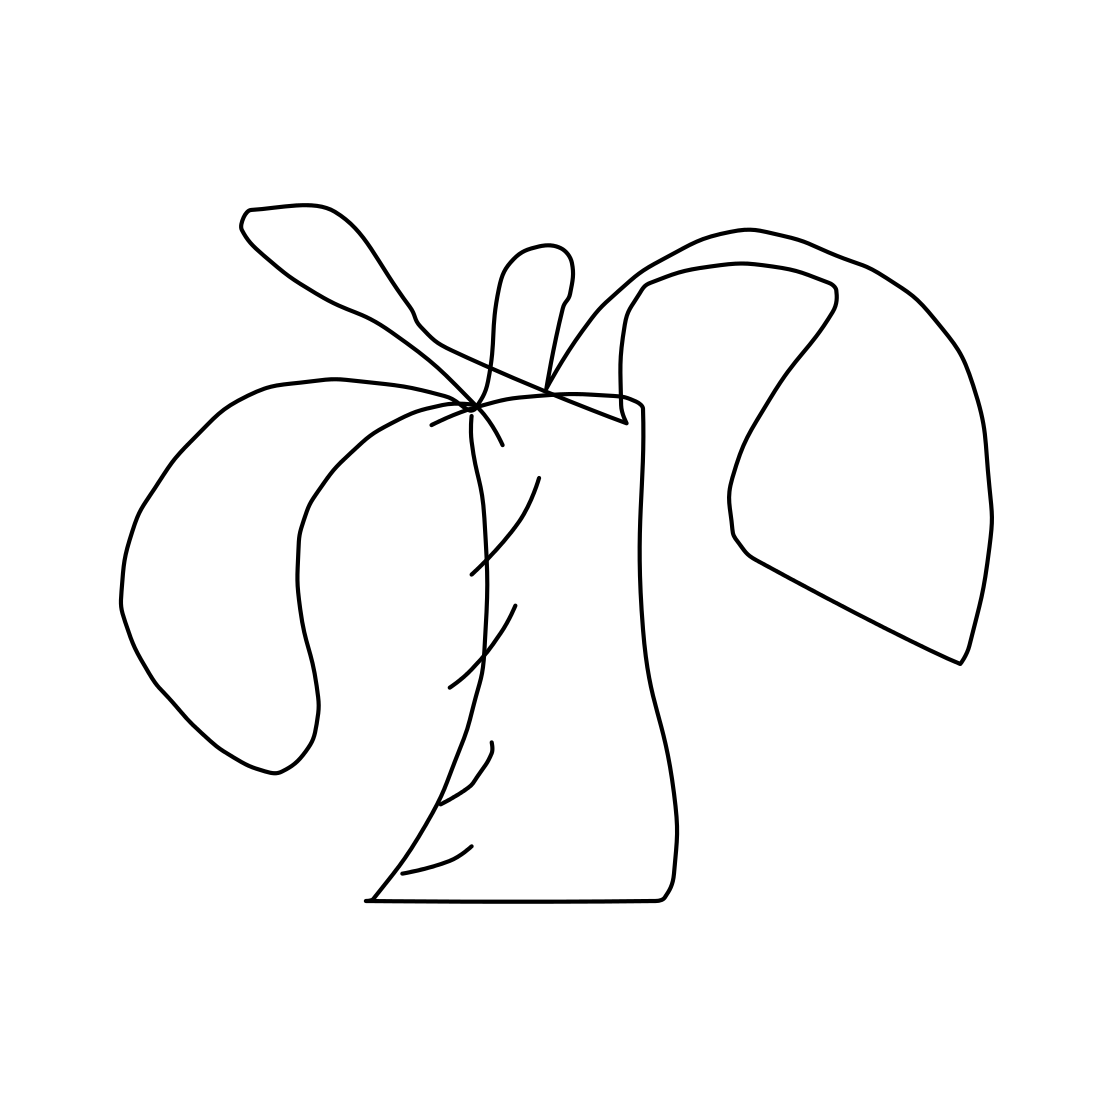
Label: palm tree